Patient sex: M
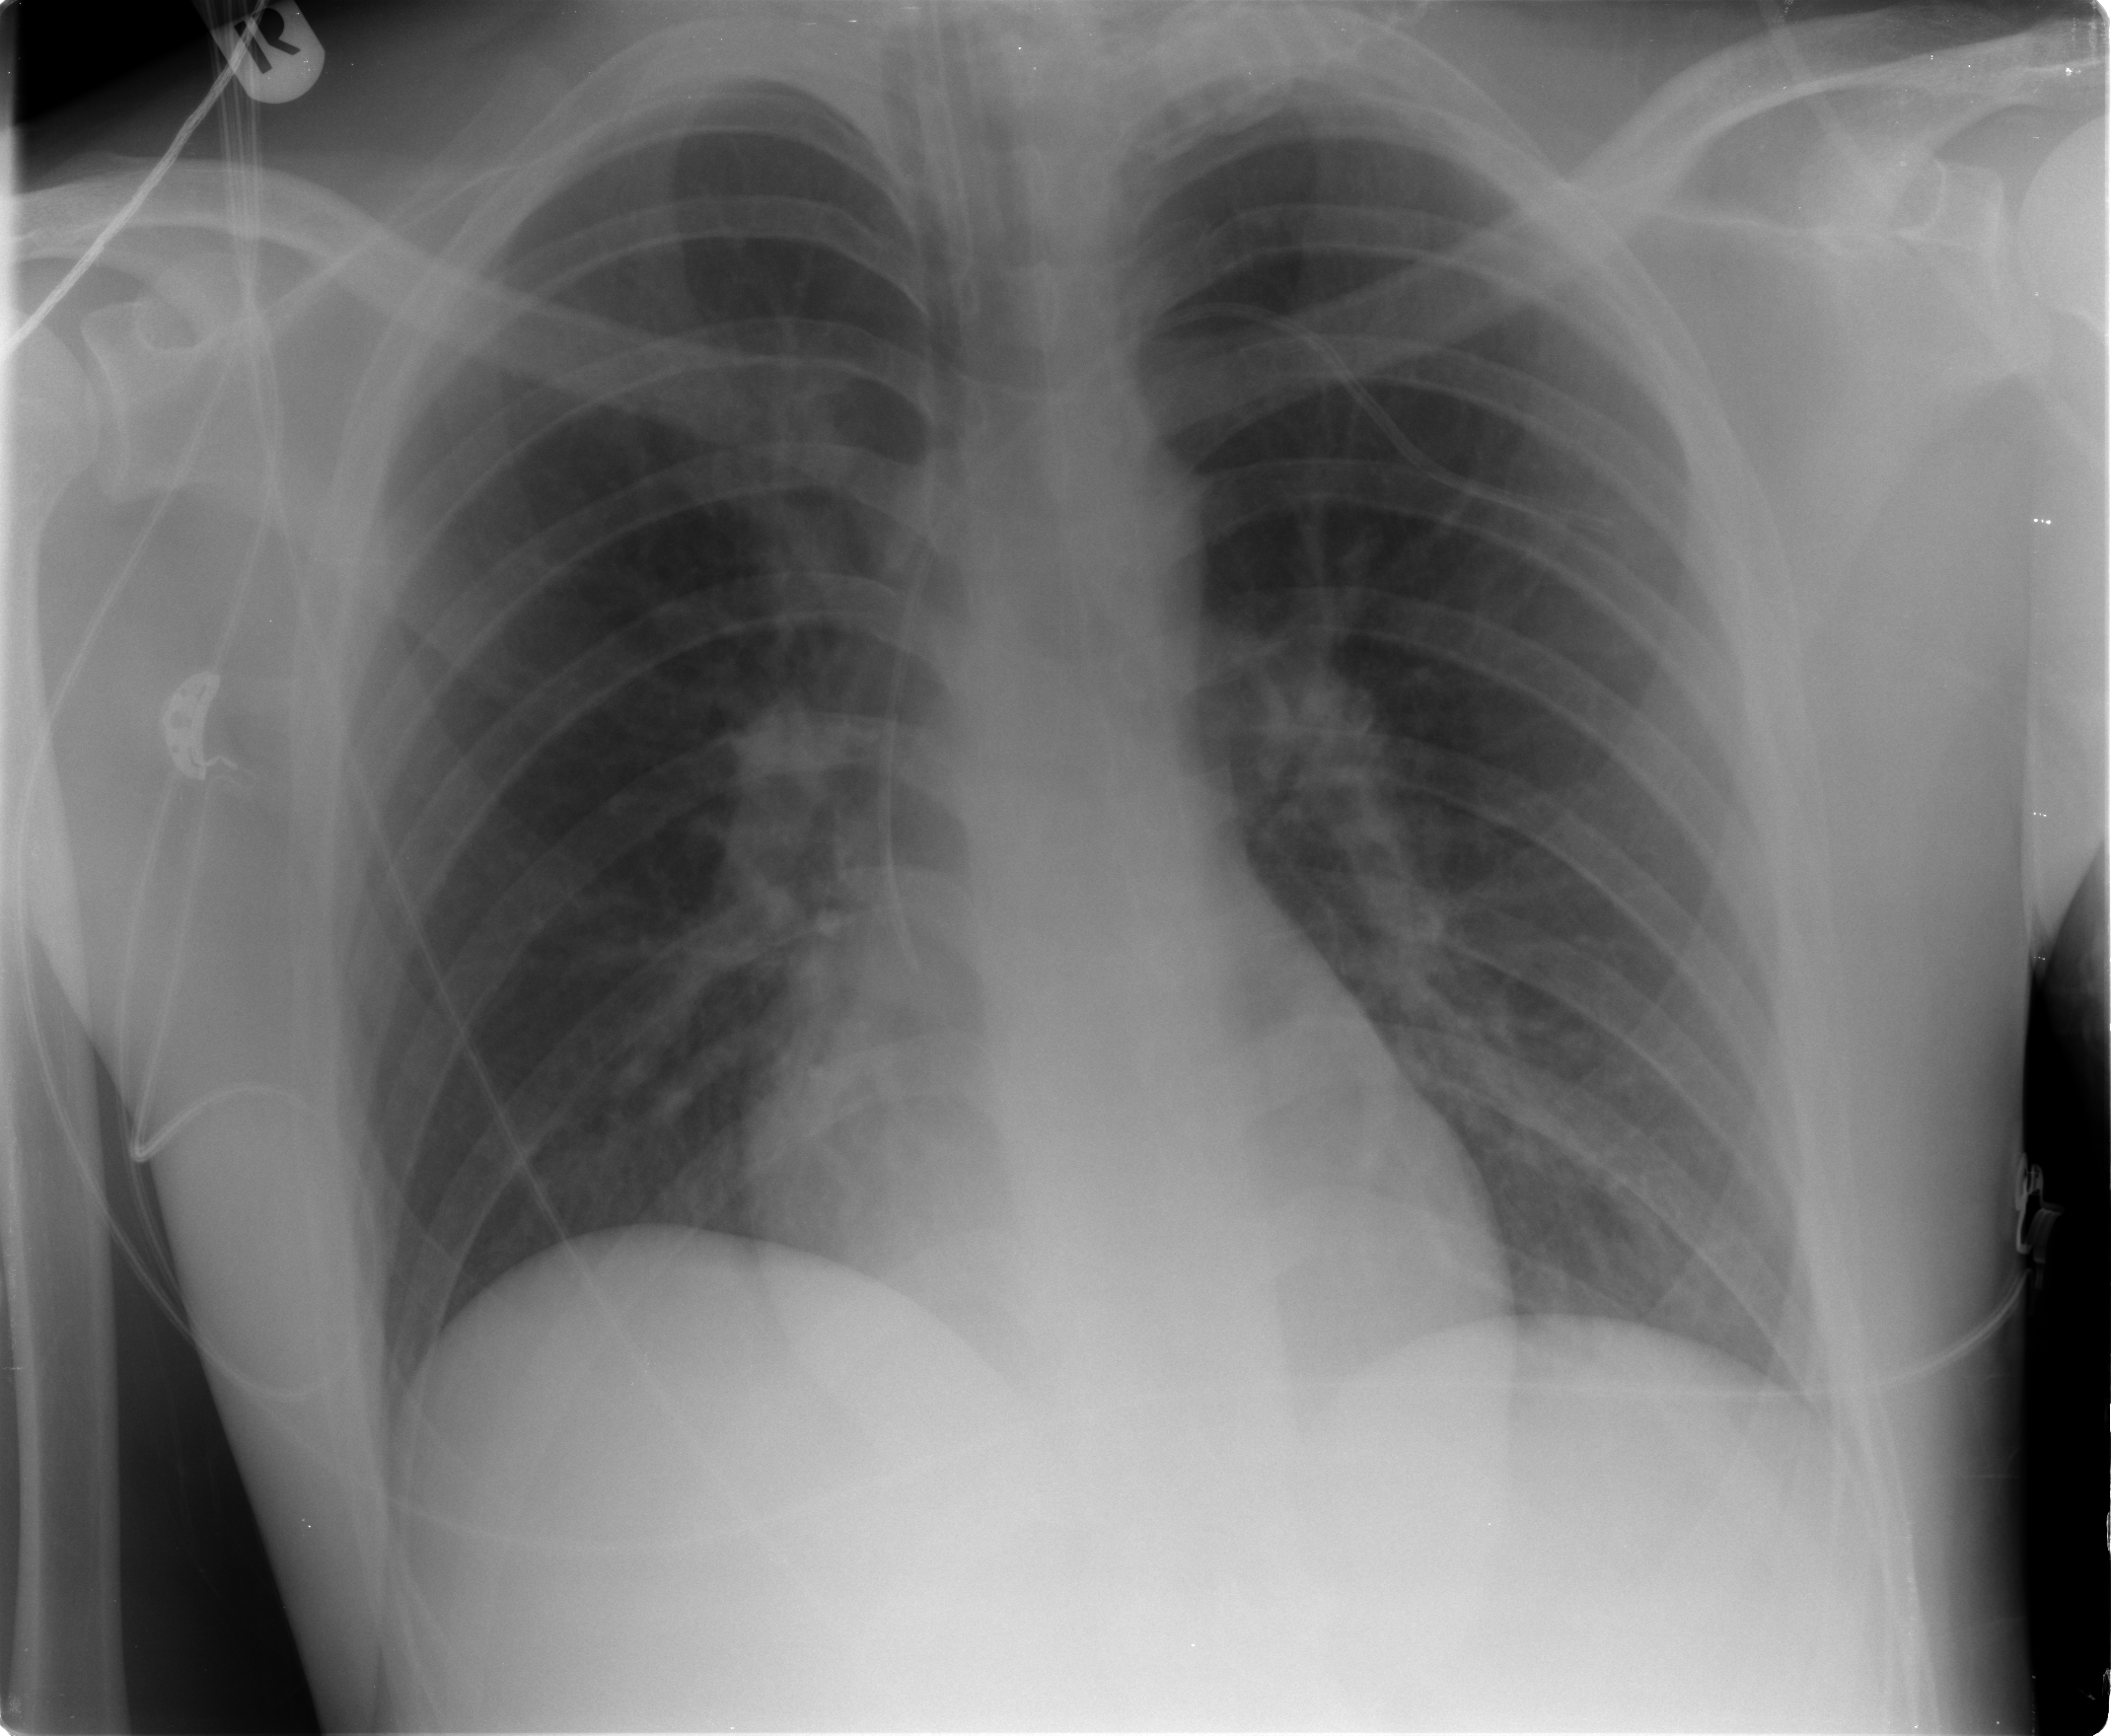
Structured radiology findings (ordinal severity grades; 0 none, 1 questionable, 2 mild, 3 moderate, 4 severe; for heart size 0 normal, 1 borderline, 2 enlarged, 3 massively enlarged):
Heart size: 0
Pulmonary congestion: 0
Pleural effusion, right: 0
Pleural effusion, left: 0
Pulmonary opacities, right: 0
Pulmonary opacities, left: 0
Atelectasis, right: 0
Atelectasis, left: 2